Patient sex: M
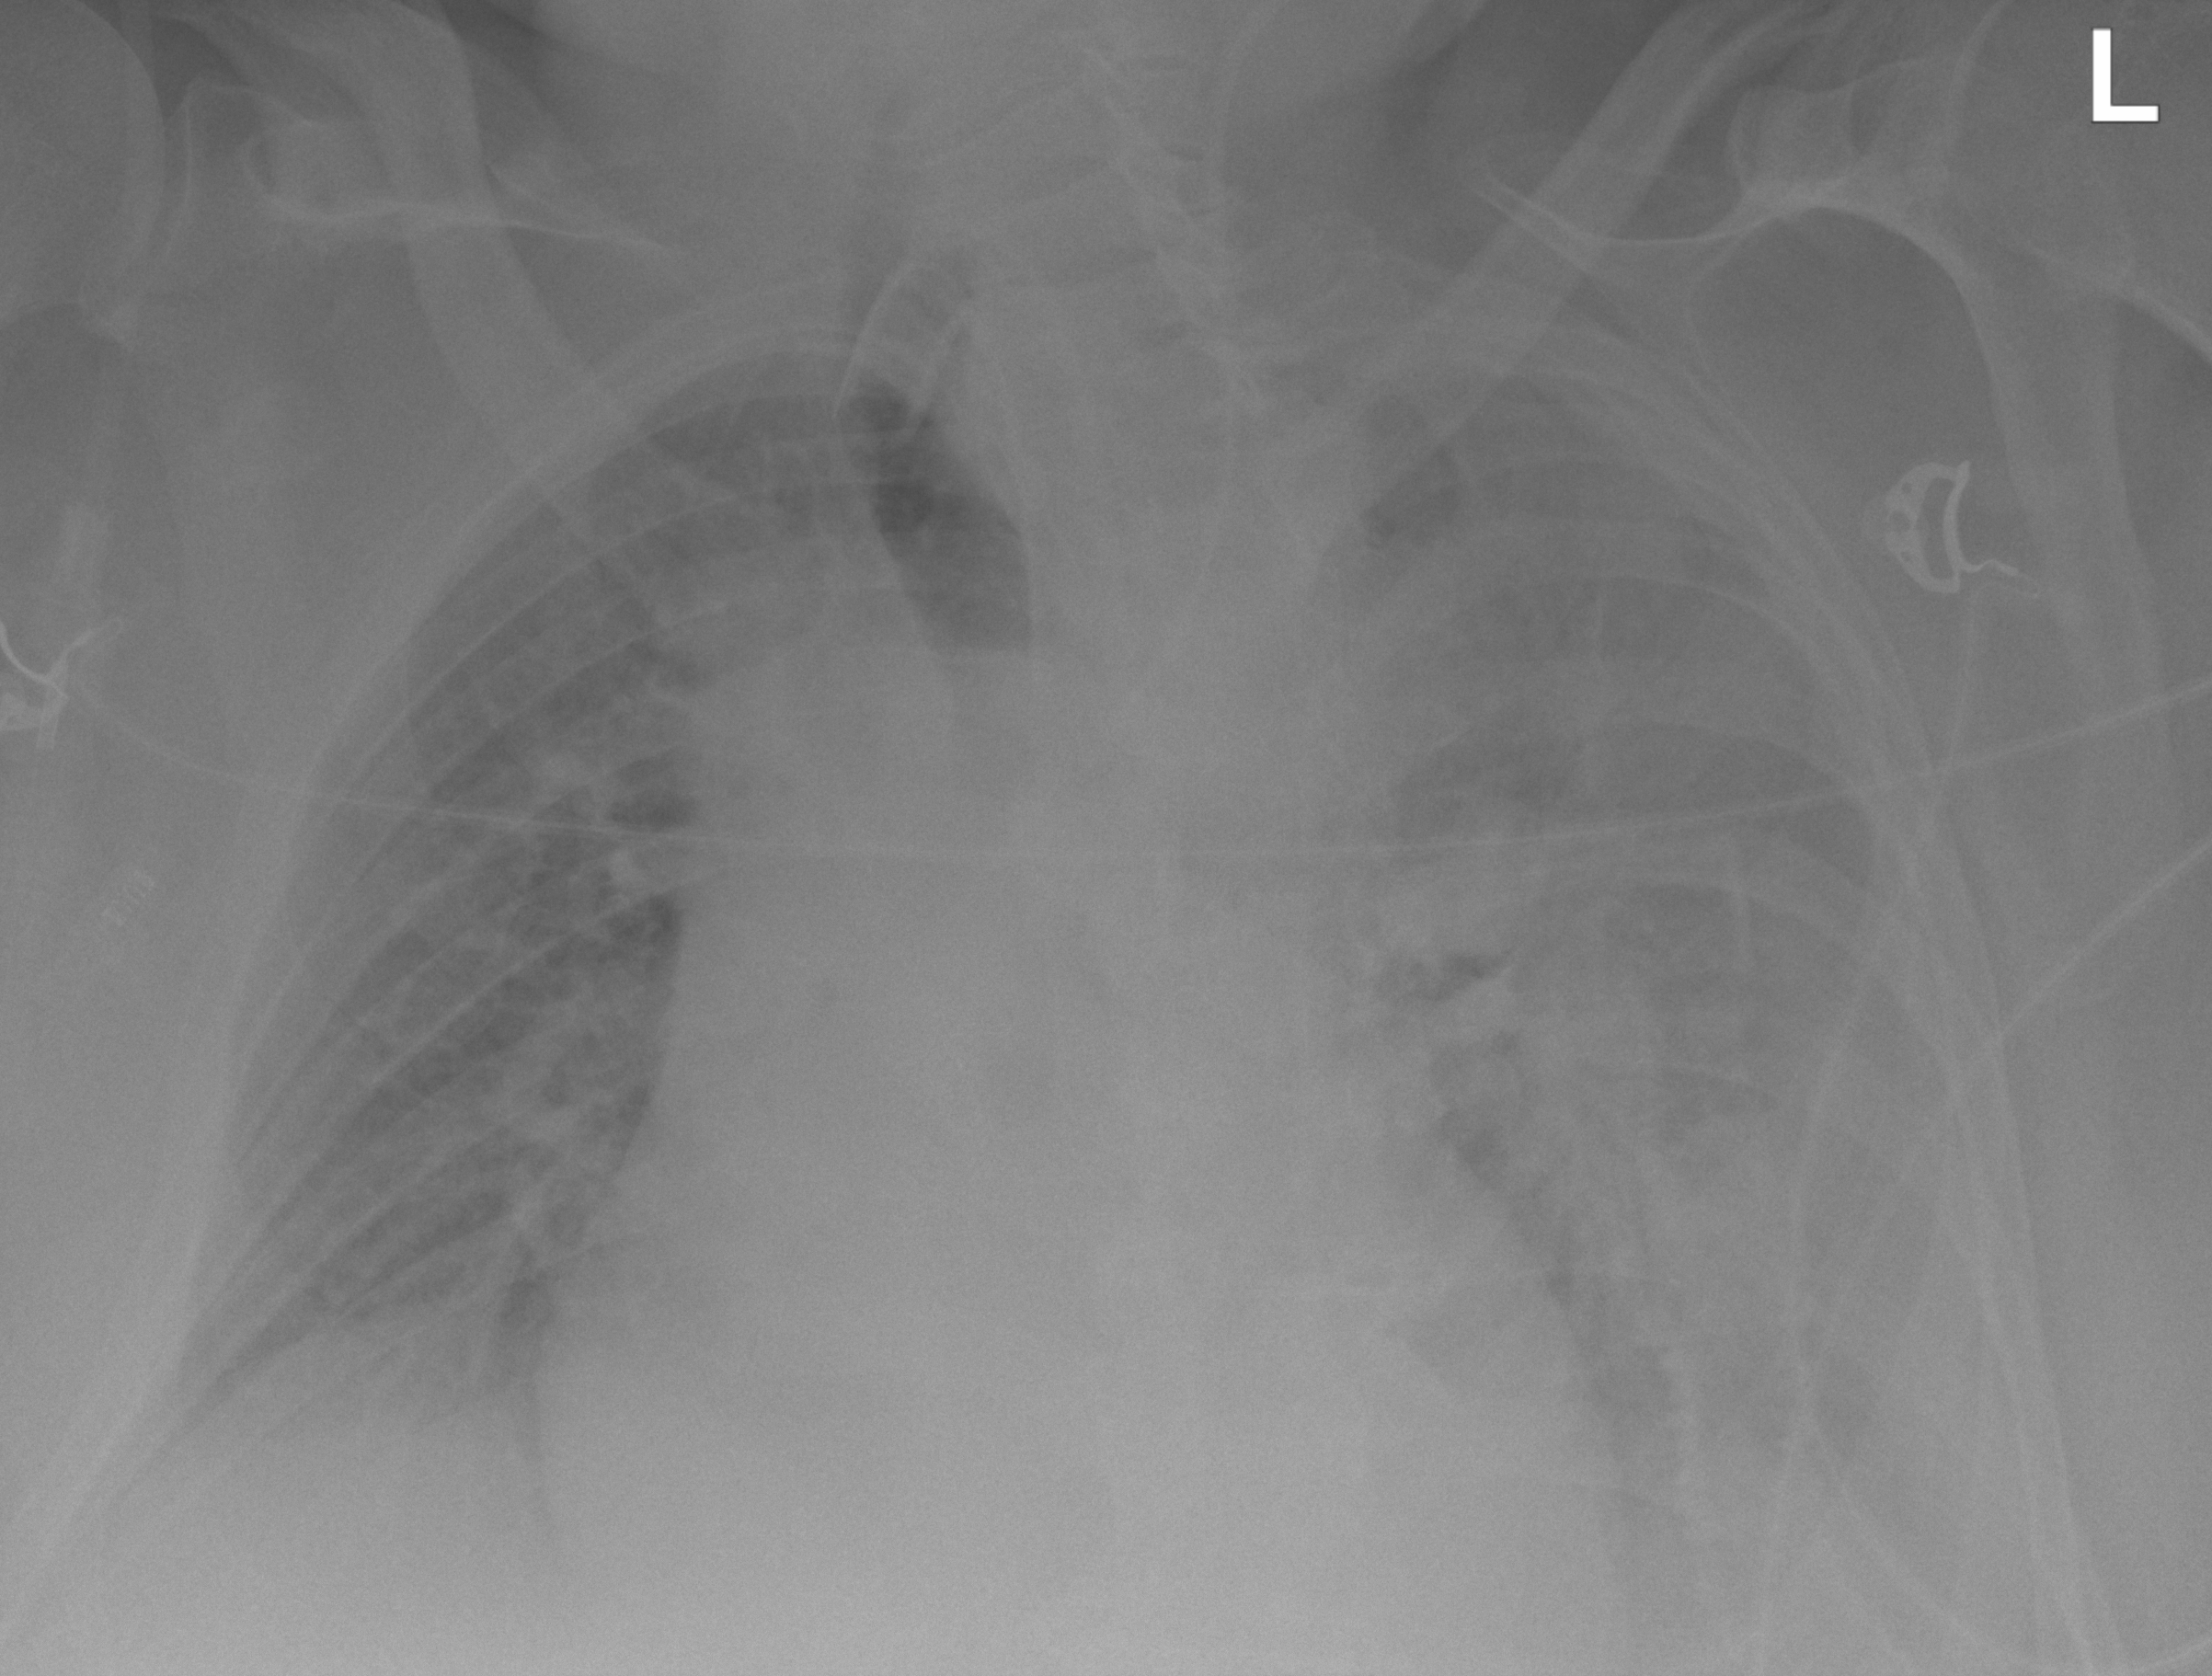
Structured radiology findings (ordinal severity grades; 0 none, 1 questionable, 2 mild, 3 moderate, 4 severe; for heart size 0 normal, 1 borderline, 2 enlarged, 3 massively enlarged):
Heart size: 2
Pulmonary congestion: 2
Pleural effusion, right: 2
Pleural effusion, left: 2
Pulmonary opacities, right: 2
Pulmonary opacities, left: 3
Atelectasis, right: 2
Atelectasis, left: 2